Question: Currently I am updating my app for iOS 7. When I build and run the app it works but the layout needs some serious tweaking, that is not the problem.
When I navigate to another view in the application the screen gets pushed for about 50% and disappears then. The attached image describes the problem:

The application uses a 'storyboard', and the 'storyboard' segue is just a simple "push" segue within a navigation controller.
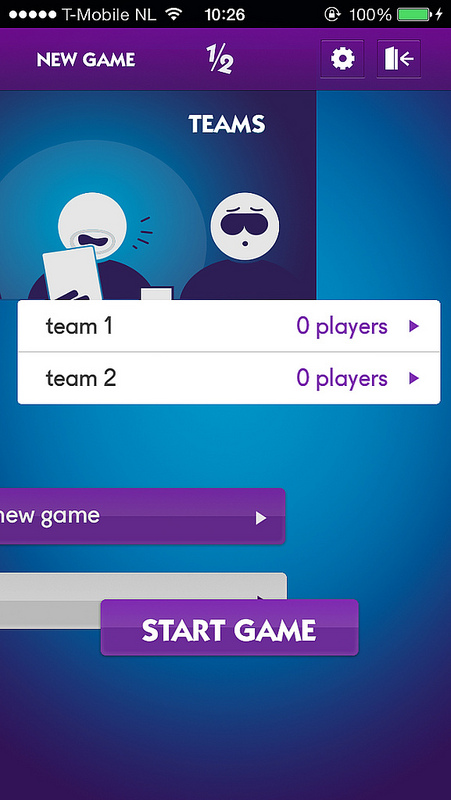
Answer: This is what a push segue looks like under iOS7. The incoming view controller actually floats in over the top of the previous one, which only moves a small distance out of the way. Look at the transitions in the settings app, for example, and you will see what I mean.
The problem you have is that the incoming view appears to have a clear background colour, so you can still see the content underneath. I think the default background colour for some views has changed for iOS 7 as well - try setting a background colour and you should see a much better transition.